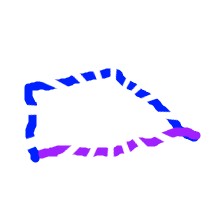
Shape: trapezoid